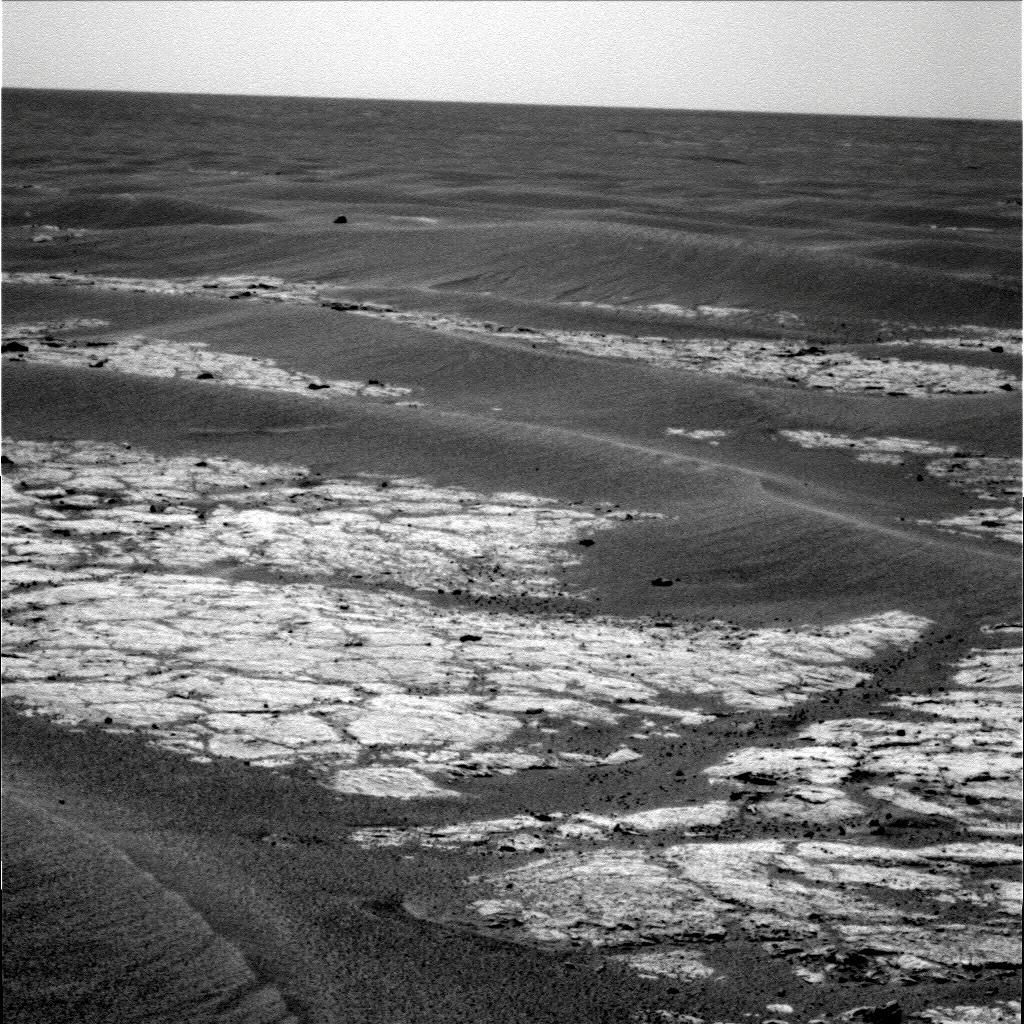
Terrain classes present: Bedrock, Gravel / Sand / Soil, Sky / Distant Mountains